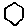
Label: hexagon